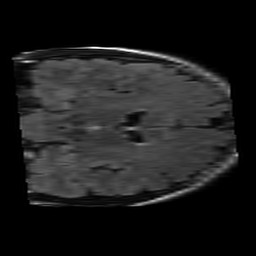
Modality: FLAIR
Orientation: coronal
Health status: ill
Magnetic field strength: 3 T